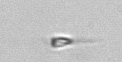
Label: Calciopappus